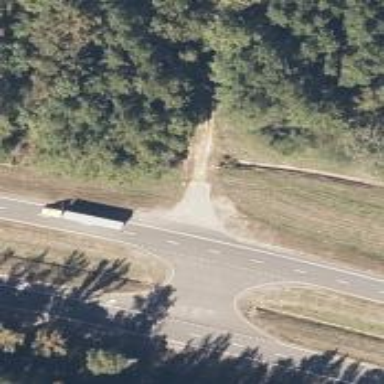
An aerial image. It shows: Asphalt trunk link road.